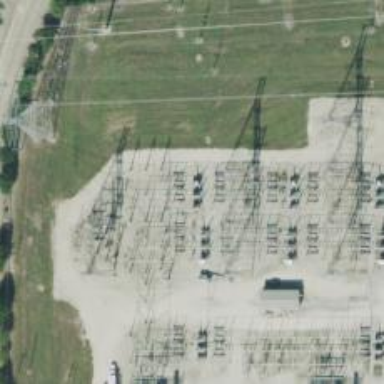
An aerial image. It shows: Switch used for power control.